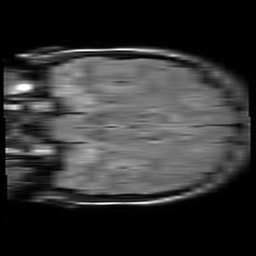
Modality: FLAIR
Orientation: coronal
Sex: female
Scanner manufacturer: philips
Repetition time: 11 s
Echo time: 0.125 s